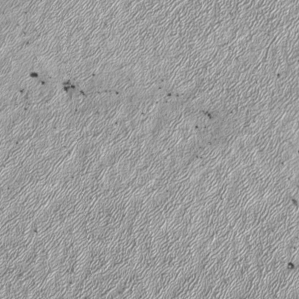
Label: frost